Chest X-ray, PA view. Patient: 47 years old, sex M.
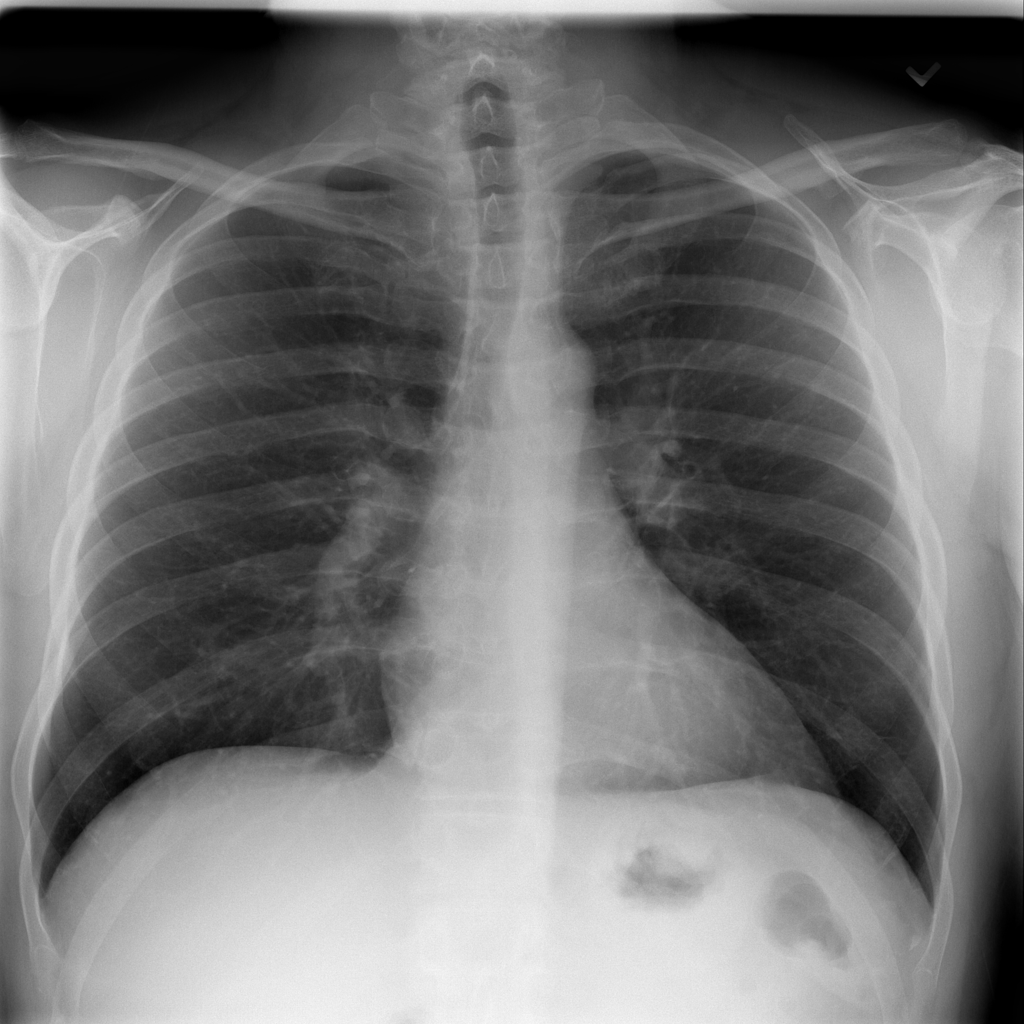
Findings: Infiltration